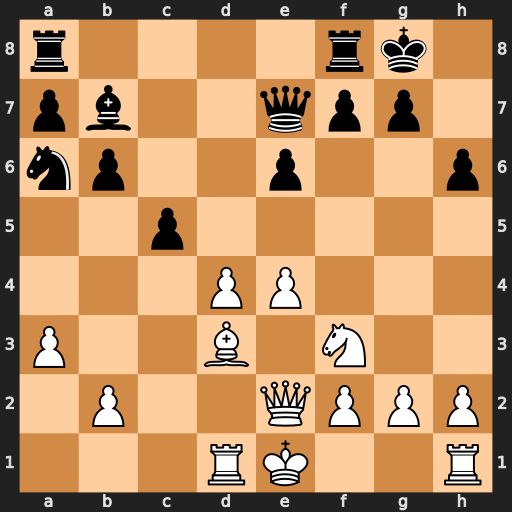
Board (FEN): r4rk1/pb2qpp1/np2p2p/2p5/3PP3/P2B1N2/1P2QPPP/3RK2R
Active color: w
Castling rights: K
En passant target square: -
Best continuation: Bxa6 Bxa6 Qxa6